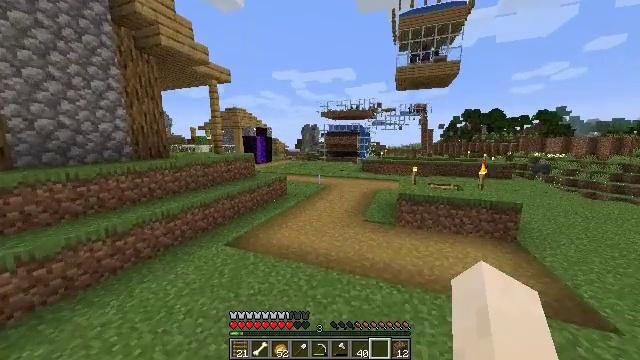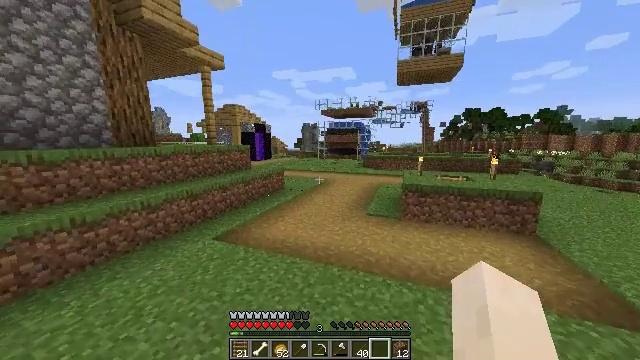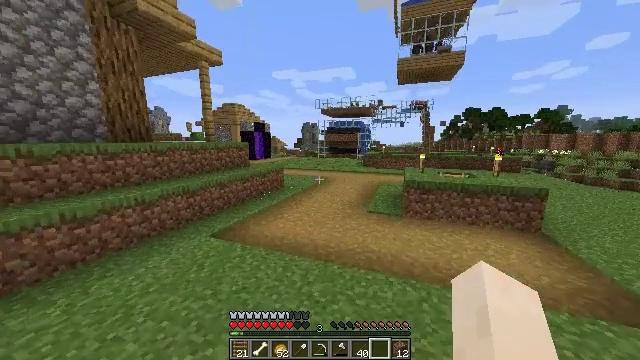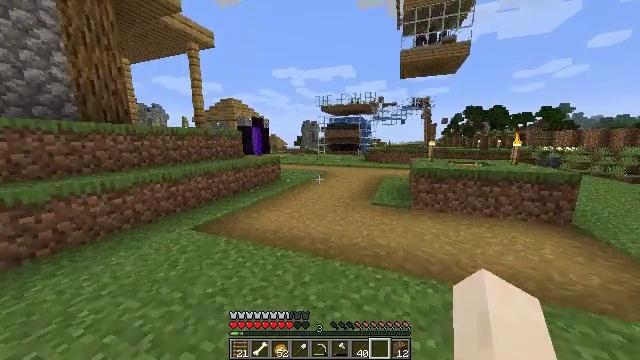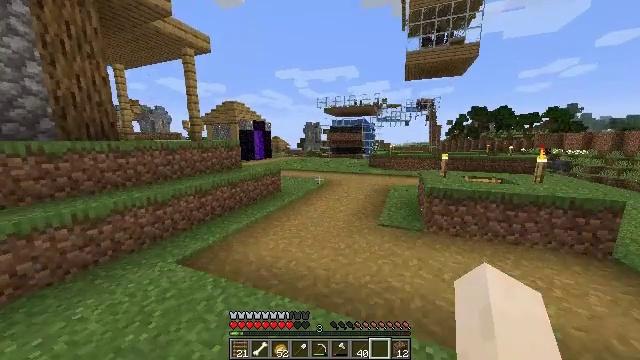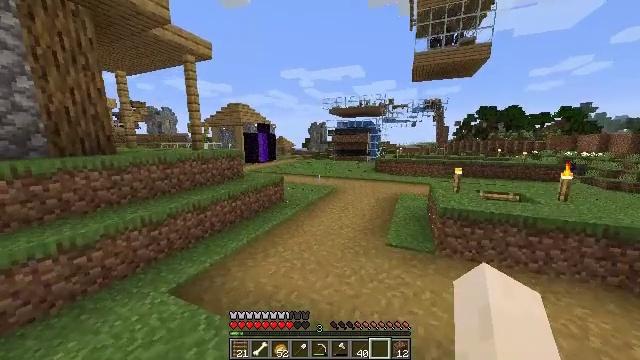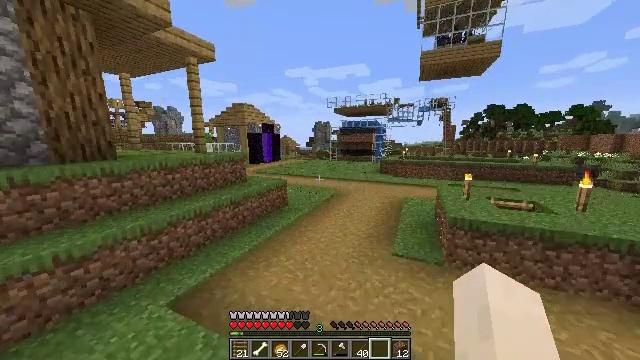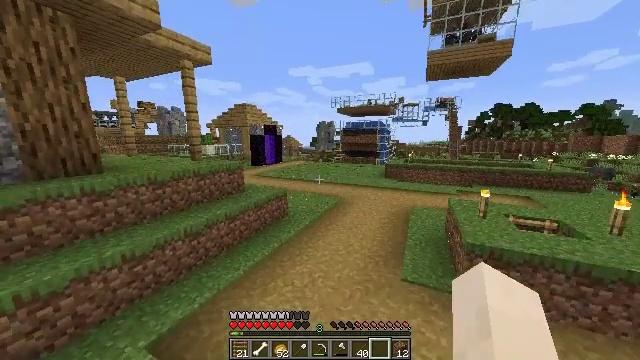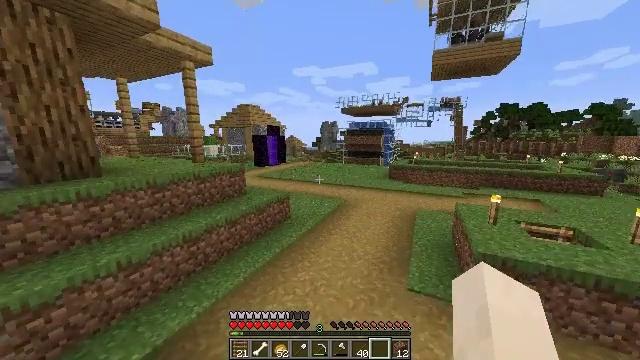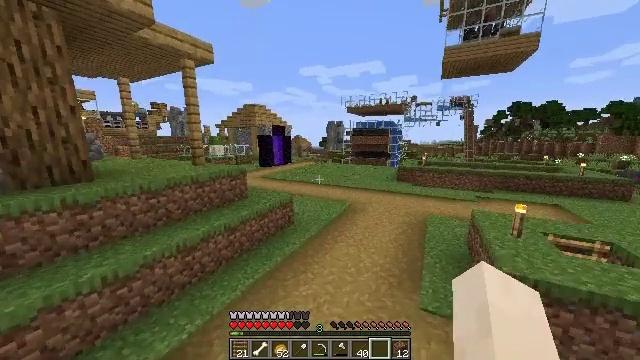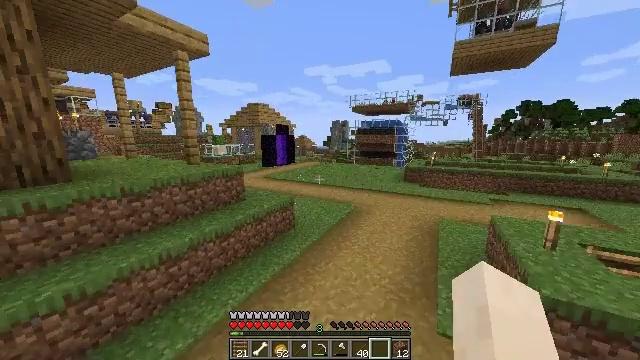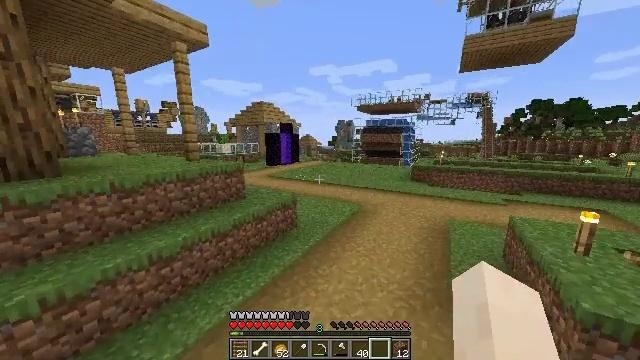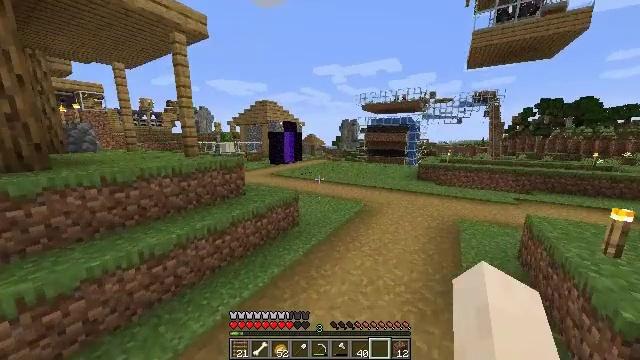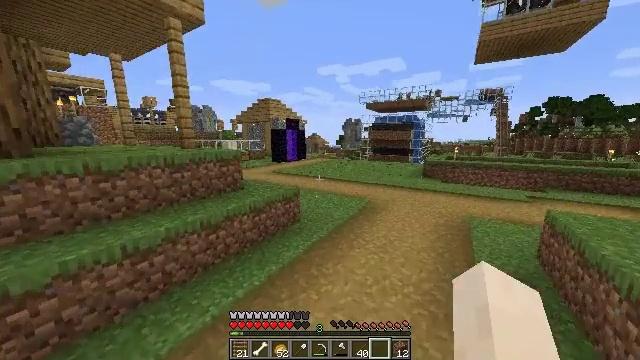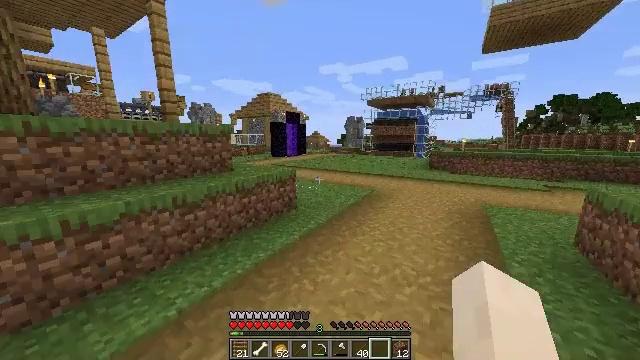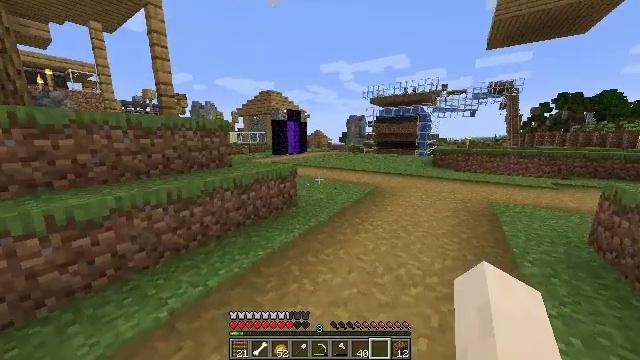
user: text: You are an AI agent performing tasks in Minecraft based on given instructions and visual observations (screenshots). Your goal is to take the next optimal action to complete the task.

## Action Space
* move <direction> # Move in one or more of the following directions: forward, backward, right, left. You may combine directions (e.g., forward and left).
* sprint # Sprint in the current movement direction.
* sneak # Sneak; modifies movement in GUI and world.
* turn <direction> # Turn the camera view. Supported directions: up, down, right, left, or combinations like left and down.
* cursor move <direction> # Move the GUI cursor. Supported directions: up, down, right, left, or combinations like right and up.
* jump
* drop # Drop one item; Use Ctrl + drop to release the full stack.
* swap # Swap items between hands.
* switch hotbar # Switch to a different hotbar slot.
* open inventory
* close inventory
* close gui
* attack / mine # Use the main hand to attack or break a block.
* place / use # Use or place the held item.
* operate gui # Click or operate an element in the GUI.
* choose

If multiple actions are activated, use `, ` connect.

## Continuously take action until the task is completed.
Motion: motion action
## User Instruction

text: Polish the andesite into polished andesite at the crafting table.
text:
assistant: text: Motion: move forward, jump
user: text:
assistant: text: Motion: move forward, jump
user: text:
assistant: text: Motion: move forward, jump
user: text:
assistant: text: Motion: move forward, jump
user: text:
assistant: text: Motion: move forward, sprint, turn left, jump
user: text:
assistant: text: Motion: move forward, sprint, turn left, jump
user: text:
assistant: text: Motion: move forward, sprint, jump
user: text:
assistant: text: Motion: move forward, sprint, jump
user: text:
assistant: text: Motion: move forward, turn left, jump
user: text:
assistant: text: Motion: move forward, turn left, jump
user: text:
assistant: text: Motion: move forward, turn left, jump
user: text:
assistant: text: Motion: move forward, turn left, jump
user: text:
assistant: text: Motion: move forward, jump
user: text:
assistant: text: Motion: move forward, jump
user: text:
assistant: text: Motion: move forward, sprint, jump
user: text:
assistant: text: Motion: move forward, sprint, jump
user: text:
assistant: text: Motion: move forward, sprint, jump
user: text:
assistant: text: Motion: move forward, jump
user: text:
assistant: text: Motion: move forward, jump
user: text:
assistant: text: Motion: move forward, jump
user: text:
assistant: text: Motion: move forward, jump
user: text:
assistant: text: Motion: move forward, jump
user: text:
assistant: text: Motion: move forward, sprint, jump
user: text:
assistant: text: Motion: move forward, sprint, jump
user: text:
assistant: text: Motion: move forward, sprint, jump
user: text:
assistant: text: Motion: move forward, sprint, jump
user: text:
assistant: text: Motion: move forward, jump
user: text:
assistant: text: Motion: move forward, jump
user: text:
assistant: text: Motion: move forward, jump
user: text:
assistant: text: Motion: move forward, jump